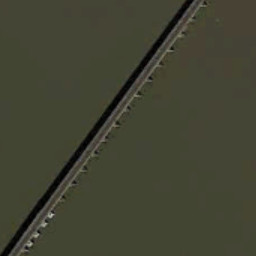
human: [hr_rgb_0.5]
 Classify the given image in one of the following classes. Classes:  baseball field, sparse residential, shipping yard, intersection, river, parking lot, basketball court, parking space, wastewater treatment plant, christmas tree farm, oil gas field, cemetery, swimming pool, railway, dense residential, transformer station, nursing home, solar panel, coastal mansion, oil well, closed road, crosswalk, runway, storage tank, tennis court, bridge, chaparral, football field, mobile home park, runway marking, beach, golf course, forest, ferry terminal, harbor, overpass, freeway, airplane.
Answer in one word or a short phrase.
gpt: bridge